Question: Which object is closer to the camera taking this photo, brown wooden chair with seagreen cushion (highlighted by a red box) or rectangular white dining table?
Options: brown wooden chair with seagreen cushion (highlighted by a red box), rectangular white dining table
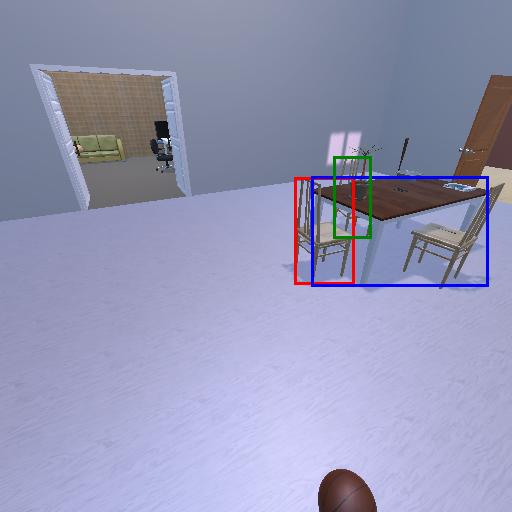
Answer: brown wooden chair with seagreen cushion (highlighted by a red box)